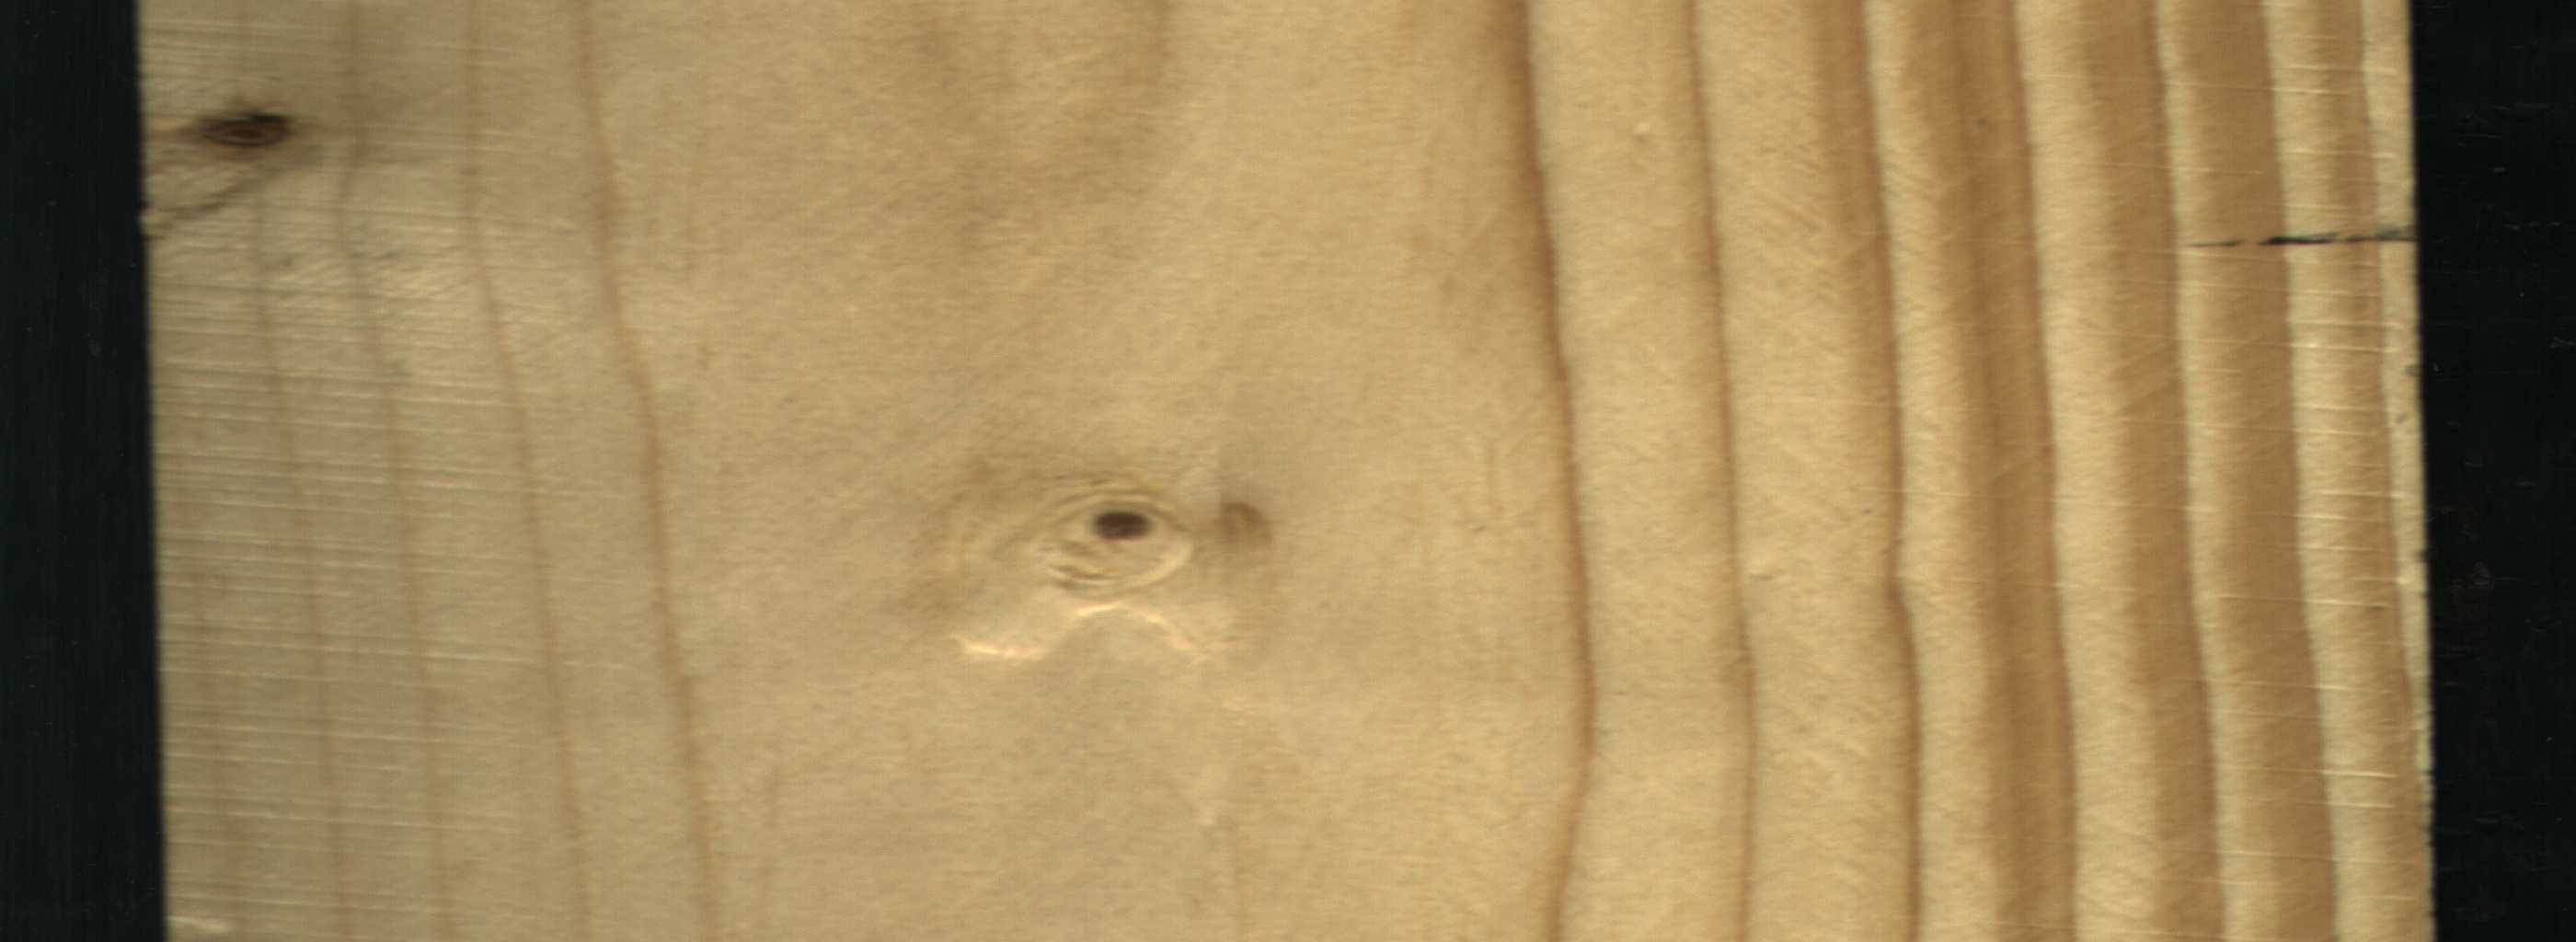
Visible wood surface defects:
Dead_Knot
Live_Knot